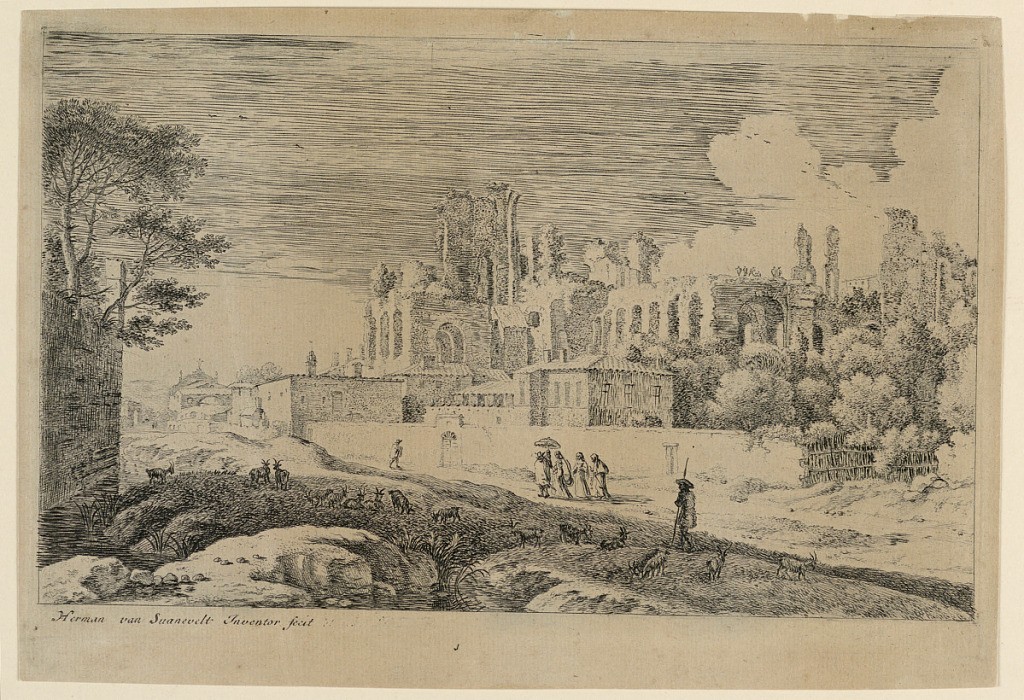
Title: The Lady with the Parasol
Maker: Herman van Swanevelt, ca. 1600 - 1655, Dutch, active Paris and Rome
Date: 1650
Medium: Etching on paper
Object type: Print
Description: A landscape with buildings and ruins starting at right mid-distance and leading towards left background. In mid-distance a woman with a parasol and accompanied by three persons walking toward the houses. In foreground, a shepherd with sheep; at left, part of a wall visible. Trees in background. Inscribed, lower left: "Herman van Swanevelt inventor fecit."